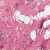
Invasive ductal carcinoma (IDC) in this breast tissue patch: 0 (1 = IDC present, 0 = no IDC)